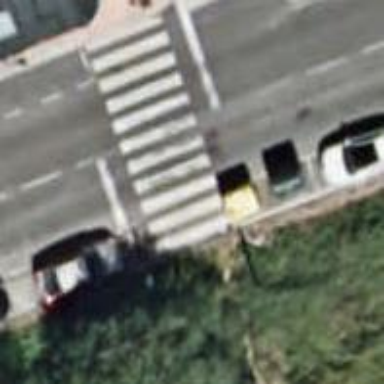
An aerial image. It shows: Footway with zebra crossing.